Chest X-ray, AP view. Patient: 58 years old, sex F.
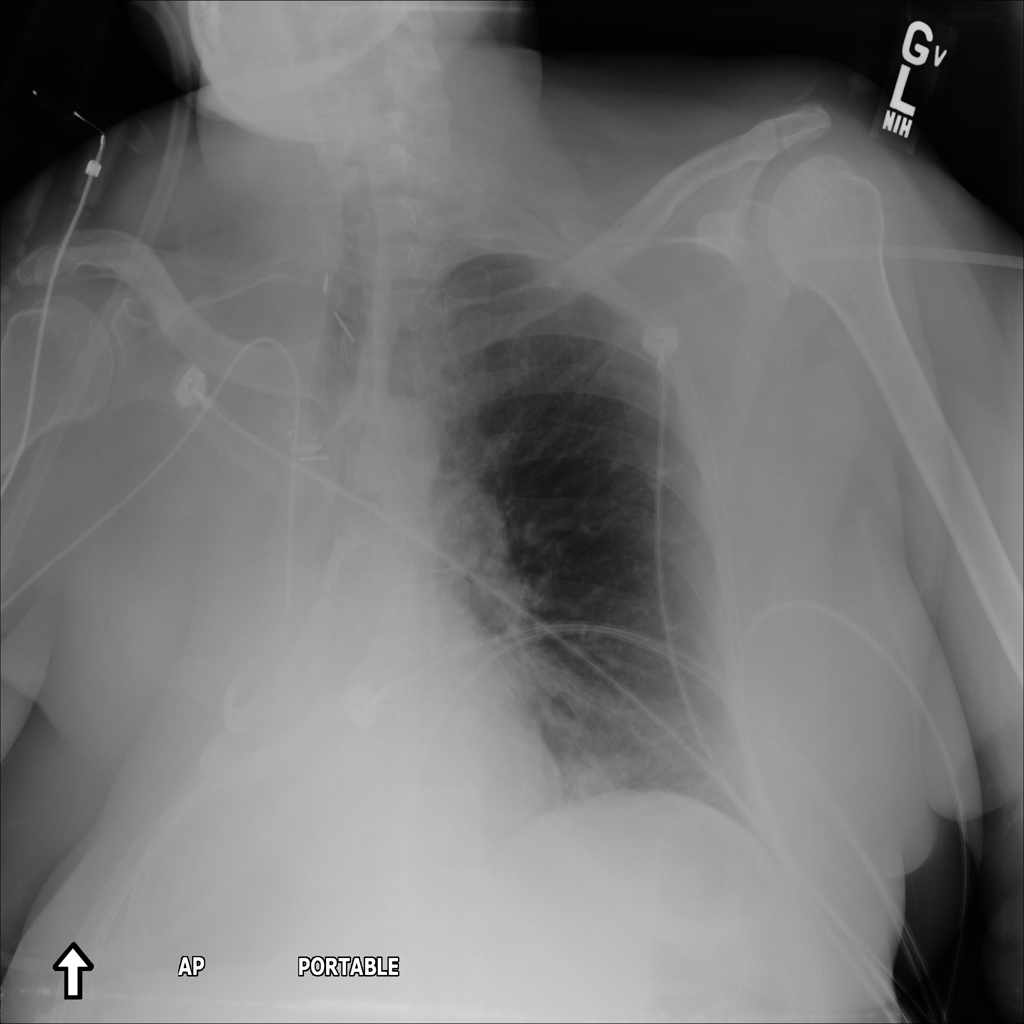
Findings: No Finding